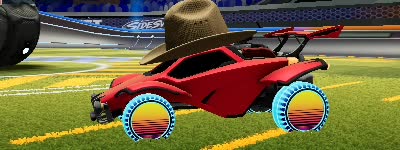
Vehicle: octane